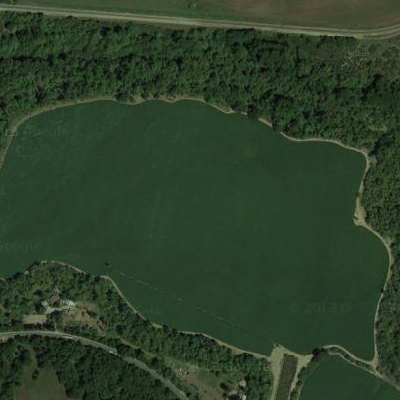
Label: dRiverLake